Question: Since I can't find any control to use as a LED indicator on my winform for my serial communication transmit and receive, I created my own user-defined indicator from label. It basically sets and resets the color of a label from black to lime for receive and black to red for transmit repeatedly. Its class is as follows. However, my .NET program seem to run for couple of hours and crash completely. When I view the details for crash error, windows reports it as . I've had a similar issue when I wrote and developed a program under fedora linux. My serial communication indicator on a form somehow caused memory leak and crashed the program and when it was removed it worked flawlessly.
So, can you have memory leak from setting and resetting backcolor of a label repeatedly within seconds?
'''
namespace SerialLED;
interface
uses
System.Collections.Generic,
System.Windows.Forms,
System.Drawing.*,
System.Text;
type
TheLED = public class(Label)
private
protected
public
constructor;
end;
TSerialIndicator = public class
private
method TxTimerEvent(Sender:System.Object; e:System.EventArgs);
method RxTimerEvent(Sender:System.Object; e:System.EventArgs);
public
Txlight:TheLED;
Rxlight:TheLED;
TxTimer:System.Timers.Timer;
RxTimer:System.Timers.Timer;
constructor(mform:Form);
method Transmit;
method Receive;
end;
implementation
method TSerialIndicator.Transmit;
begin
TxLight.BackColor := Color.Red;
if TxTimer.Enabled = false then
TxTimer.Enabled:=true;
end;
method TSerialIndicator.Receive;
begin
RxLight.BackColor := Color.Lime;
if RxTimer.Enabled=false then
RxTimer.Enabled:=true;
end;
method TSerialIndicator.RxTimerEvent(Sender:System.Object; e:System.EventArgs);
begin
RxLight.BackColor := Color.Black;
RxTimer.Enabled:=false;
end;
method TSerialIndicator.TxTimerEvent(Sender:System.Object; e:System.EventArgs);
begin
TxLight.BackColor := Color.Black;
TxTimer.Enabled:=false;
end;
constructor TSerialIndicator(mform:Form);
begin
RxLight := new TheLED;
TxLight := new TheLED;
TxLight.AutoSize := false;
RxLight.AutoSize := false;
TxLight.BorderStyle := BorderStyle.Fixed3D;
RxLight.BorderStyle := BorderStyle.Fixed3D;
TxLight.Location := new point(52,163);
RxLight.Location := new point(82,163);
TxLight.Width := 20;
TxLight.Height := 20;
RxLight.Width :=20;
RxLight.Height := 20;
mform.Controls.Add(RxLight);
mform.Controls.Add(TxLight);
RxTimer := new System.Timers.Timer;
TxTimer := new System.Timers.Timer;
RxTimer.Interval:=50;
TxTimer.Interval:=50;
RxTimer.Enabled:=false;
TxTimer.Enabled:=false;
RxTimer.Elapsed += new System.Timers.ElapsedEventHandler(@RxTimerEvent);
TxTimer.Elapsed += new System.Timers.ElapsedEventHandler(@TxTimerEvent);
RxLight.BackColor := Color.Black;
TxLight.BackColor := Color.Black;
end;
constructor TheLED;
begin
self.DoubleBuffered:=true;
end;
'''
This is how it looks on a winform:

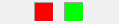
Answer: Since no one wants to answer and I have solved my issue, I will answer this question myself.
Yes, it can lead to memory leak from what I have experienced and it depends how you set the backcolor for your control. If your control is not placed on the winform, then setting and resetting backcolor within short amount of time can lead to memory leak as Hans Passant has said. So, I followed his advice.
Basically I placed my control right on the winform and from my thread, I set and reset the backcolor. So far it has worked. I have been running my program for the last 5 days nonstop and it hasn't crashed or lost control.